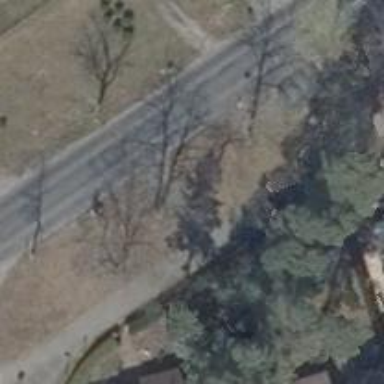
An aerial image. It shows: Avenue lined with broadleaved deciduous trees.